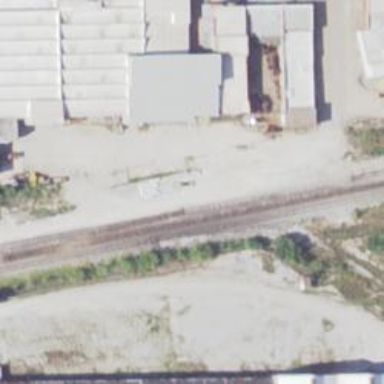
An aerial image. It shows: Railway siding for service.